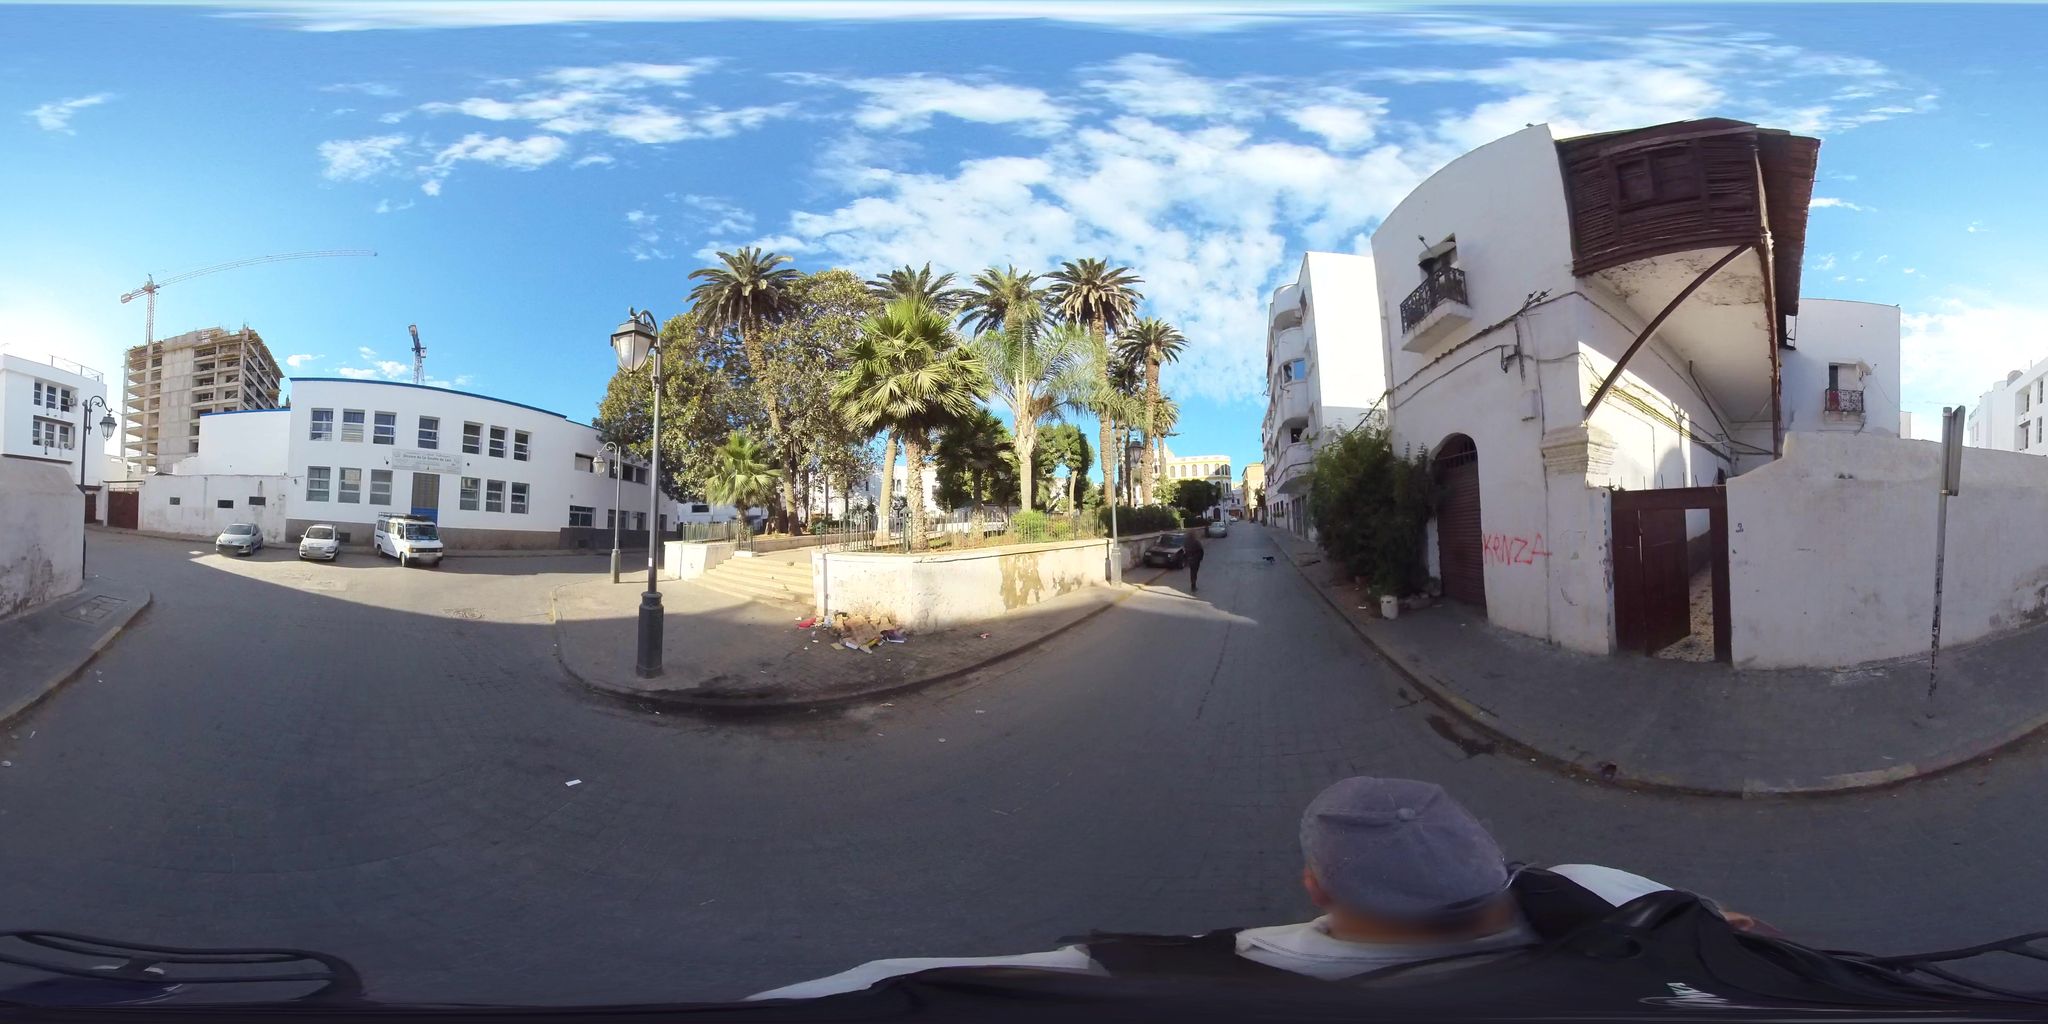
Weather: clear
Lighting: day
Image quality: good
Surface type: cycling surface
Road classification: living_street
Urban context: urban centre
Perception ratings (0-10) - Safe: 1.65, Lively: 7.18, Beautiful: 4.67, Boring: 1.59, Depressing: 4.37, Wealthy: 0.89